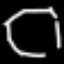
Label: octagon